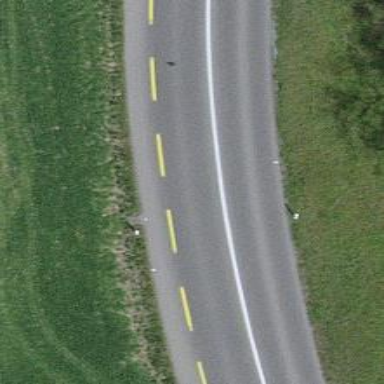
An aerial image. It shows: Tertiary road.